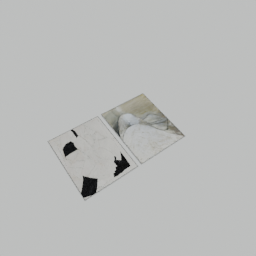
Label: decoration